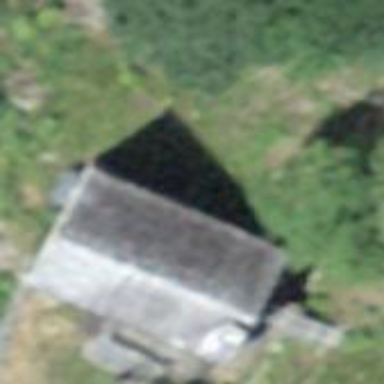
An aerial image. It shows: Cabin.